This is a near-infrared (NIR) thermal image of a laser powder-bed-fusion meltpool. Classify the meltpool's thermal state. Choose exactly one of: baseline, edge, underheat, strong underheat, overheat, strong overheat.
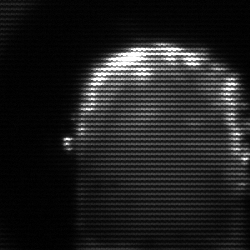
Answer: baseline